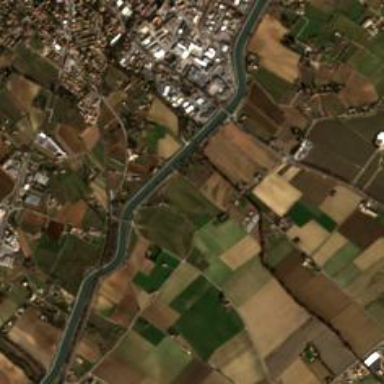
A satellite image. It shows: Canal.